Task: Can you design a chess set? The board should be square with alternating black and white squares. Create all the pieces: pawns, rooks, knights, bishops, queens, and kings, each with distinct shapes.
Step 44:
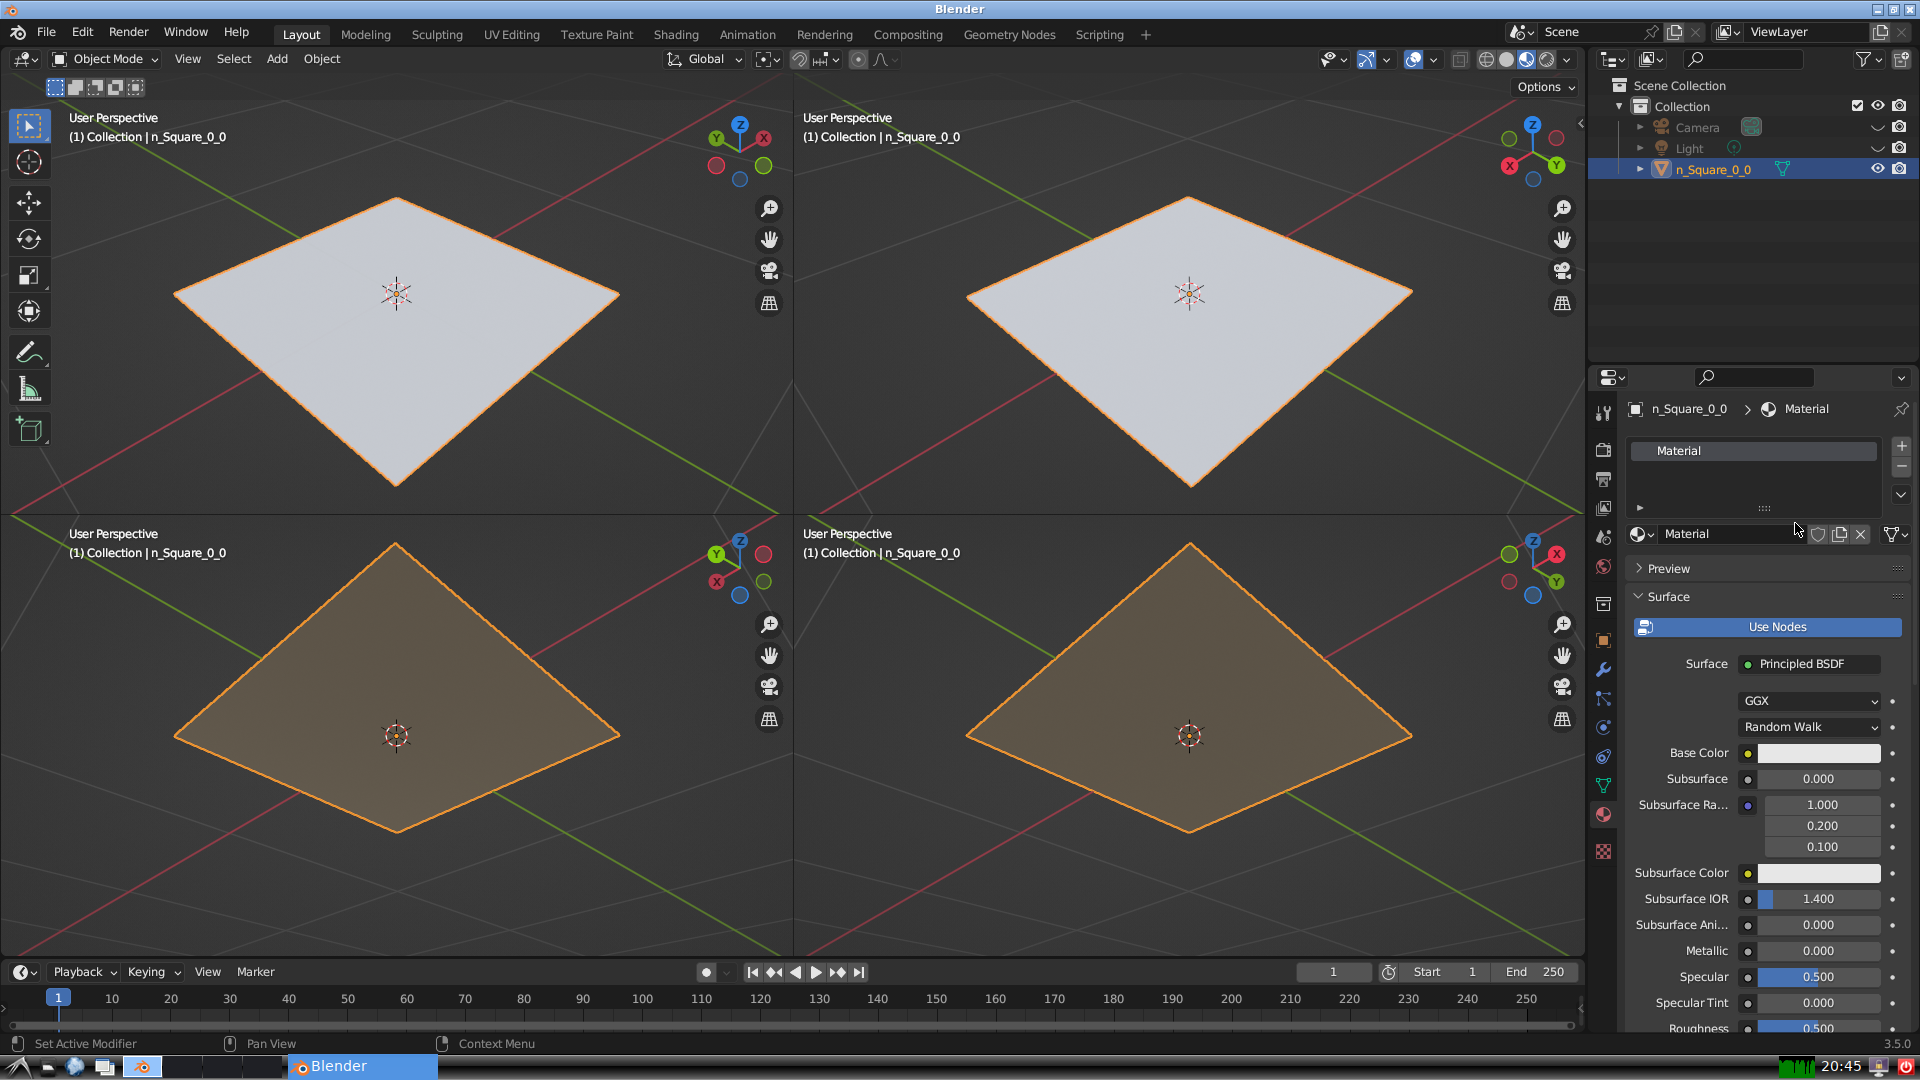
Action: {"mouse_move": [1604, 815]}